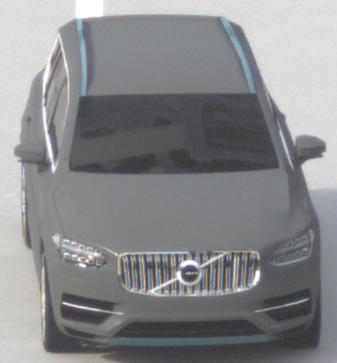
Make: Volvo
Model: XC90 B5
Detailed model: XC90 (L)
Model produced from: 2019/08
Model produced until: 2020/04
Doors: 5
Color: gray
Road condition: dry road
Daytime: morning or afternoon
Contrast: medium contrast